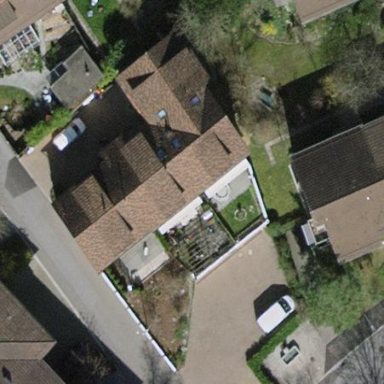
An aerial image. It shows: Building with tile roof.